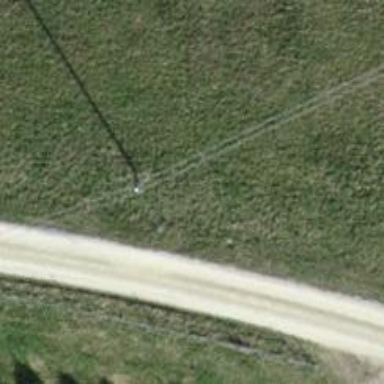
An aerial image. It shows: Minor power line.